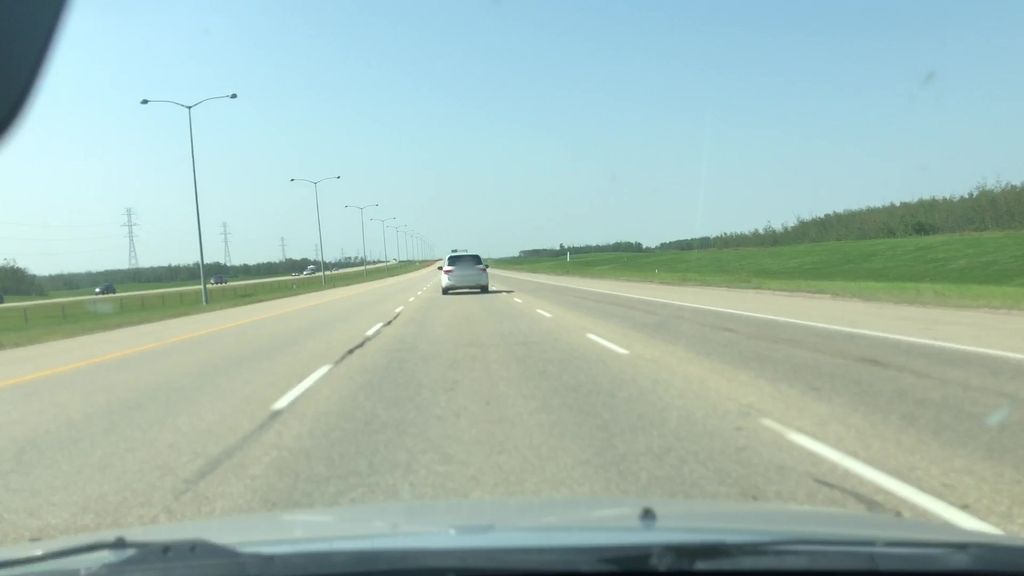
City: edmonton